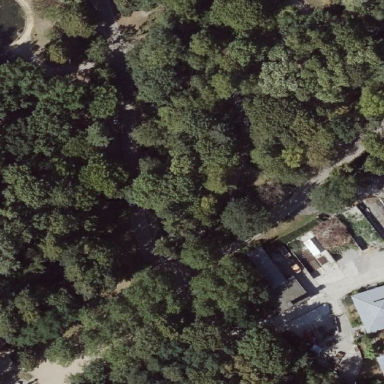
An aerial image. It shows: Mixed woodland area with various types of leaves.